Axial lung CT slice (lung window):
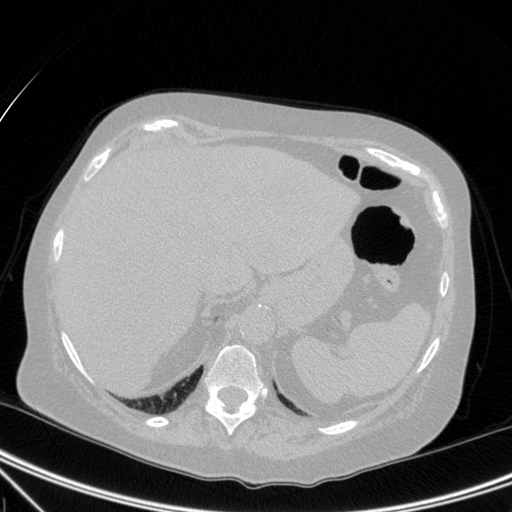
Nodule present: no